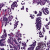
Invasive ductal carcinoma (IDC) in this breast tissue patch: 1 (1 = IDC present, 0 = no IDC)